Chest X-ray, AP view. Patient: 76 years old, sex M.
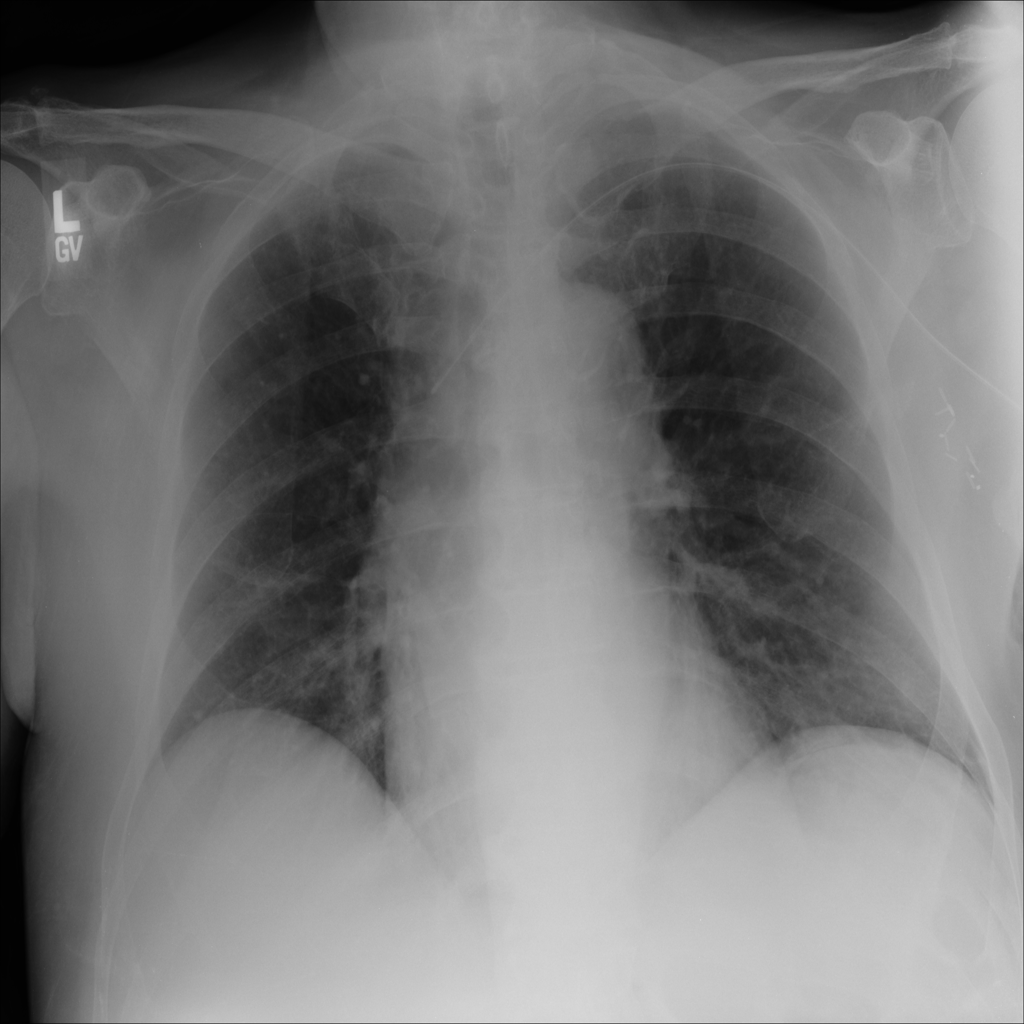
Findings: No Finding